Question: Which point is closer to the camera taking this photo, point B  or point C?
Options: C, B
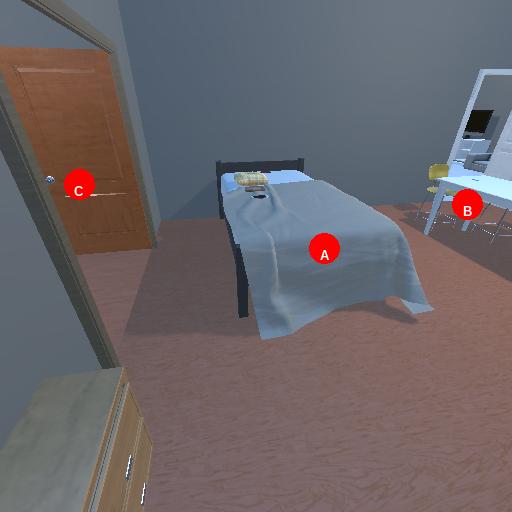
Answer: C